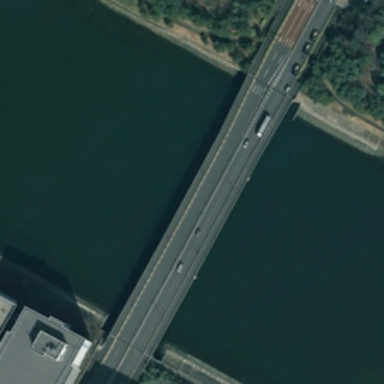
Some green trees and a building are in two sides of a river with a bridge .